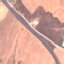
Land use / land cover: Highway